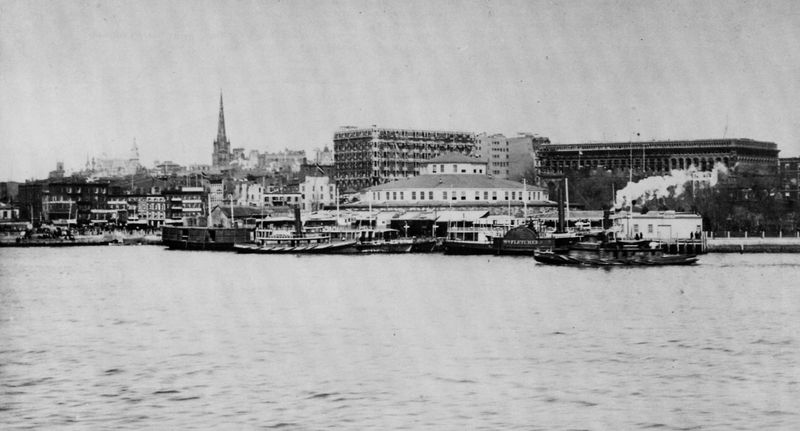
Titel: Ansicht auf die Battery
Künstler: Amerikanischer Fotograf
Institution: Standort unbekannt
Schlagwörter: himmel, meer, wasser, weiß, fluss, kirchturm, landschaft, see, stadt, teich, ufer, fenster, grau, licht, schwarz, gebäude, haus, spitze, holland, häuser, gewässer, kirche, rauch, boot, boote, turm, turmspitze, küste, schiffe, wellen, leer, schornsteine, hafen, kähne, anleger, kai, dampf, dampfer, dampfschiff, raddampfer, steg, wogen, anlegen, foto, fotografie, stadtansicht, photo, ankern, pavillon, museum, anlegestelle, photografie, baustelle, rundbau, dock, dampfboot, bootsanlegestelle, ahfen, hamburger hafen, reede